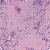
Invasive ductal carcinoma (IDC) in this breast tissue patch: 1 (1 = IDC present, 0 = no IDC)